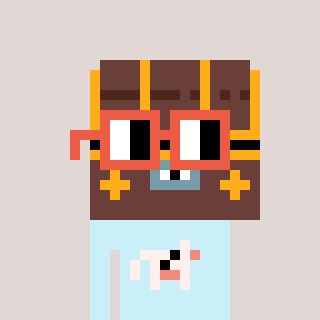
a pixel art character with square orange glasses, a treasure chest-shaped head and a cold-colored body on a warm background